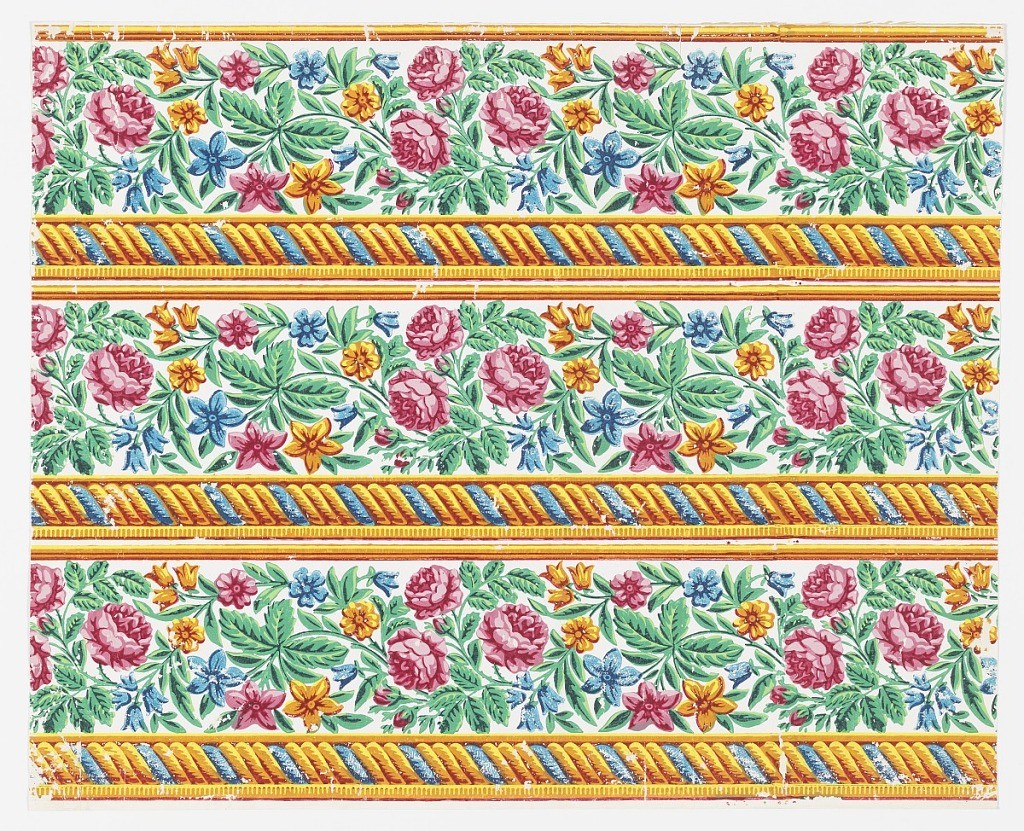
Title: Borders
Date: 1820–25
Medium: Block printed on handmade paper
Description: Floral border printed three across, containing yellow and blue rope twist or cable modling at bottom edge, frieze of roses and other flowers in red, yellow, blue and green on a white ground.